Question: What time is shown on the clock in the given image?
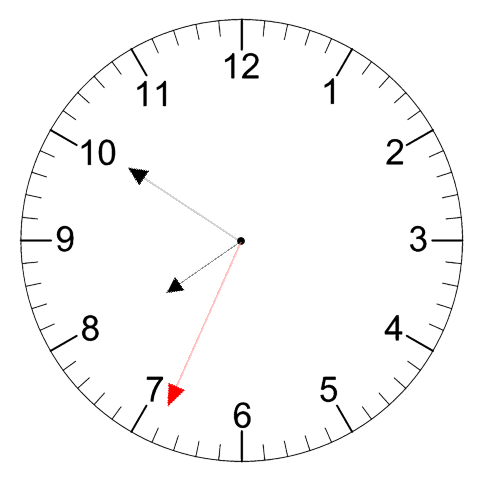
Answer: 07:50:34